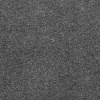
Atmospheric dust classification: dusty